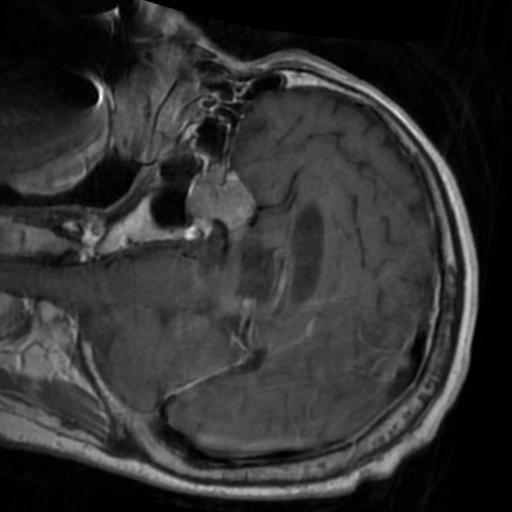
Label: brain_tumor